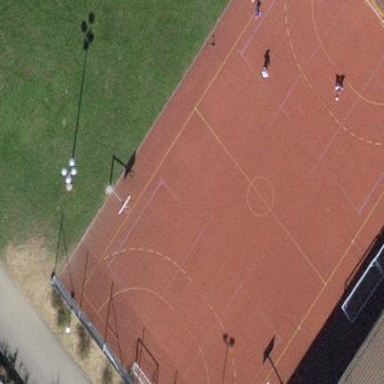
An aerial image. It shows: Multi-sport pitch on leisure land.